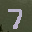
Label: 7